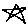
Label: star